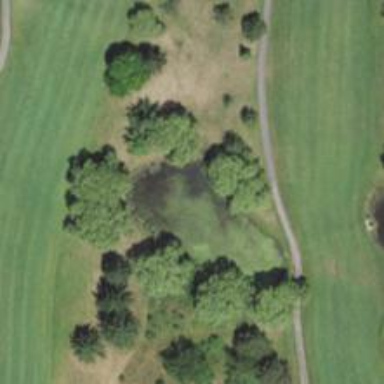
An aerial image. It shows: Water hazard on golf course. The hazard is natural water feature.